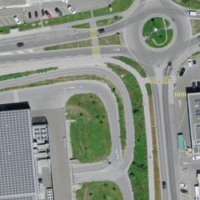
EUNIS habitat code: 54
Species observed at this site:
Cotinus coggygria